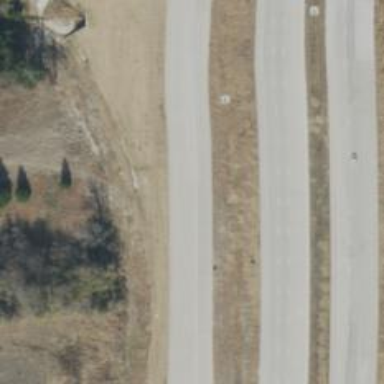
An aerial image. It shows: Tertiary road with frontage road.